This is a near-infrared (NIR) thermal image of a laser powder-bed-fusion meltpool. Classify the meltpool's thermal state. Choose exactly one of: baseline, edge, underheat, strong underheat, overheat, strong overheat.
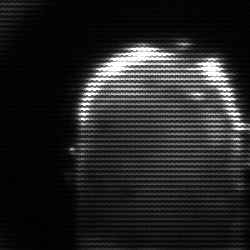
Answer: baseline